Field crop: maize
Growth stage: 1
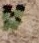
Species: chenopodium